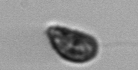
Label: Pseudochattonella_farcimen